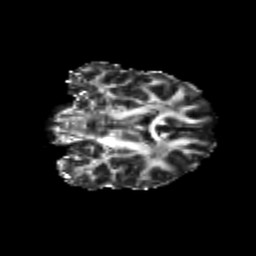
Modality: FA
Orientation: coronal
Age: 24
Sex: male
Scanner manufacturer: siemens
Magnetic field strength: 3 T
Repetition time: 3.5 s
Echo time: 0.104 s